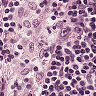
Metastatic tissue present: no